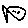
Label: fish